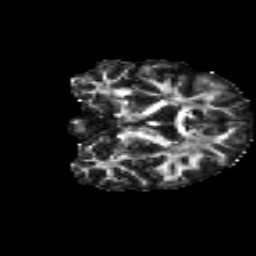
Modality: FA
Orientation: coronal
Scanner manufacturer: siemens
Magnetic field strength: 3 T
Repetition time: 4.16 s
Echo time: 0.0806 s